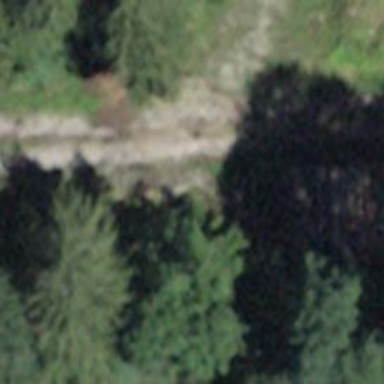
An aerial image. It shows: Well-maintained track road with grade 1 tracktype.